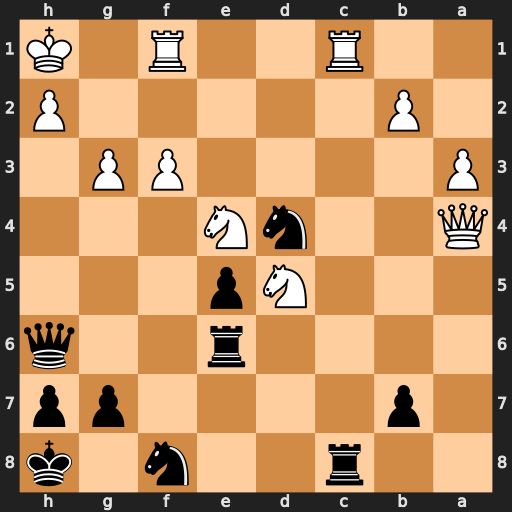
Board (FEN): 2r2n1k/1p4pp/4r2q/3Np3/Q2nN3/P4PP1/1P5P/2R2R1K
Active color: b
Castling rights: -
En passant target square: -
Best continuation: Rxc1 Rxc1 Qxc1+